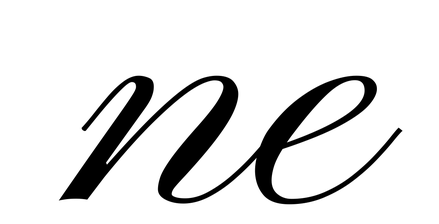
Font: PinyonScript-Regular